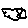
Label: cloud